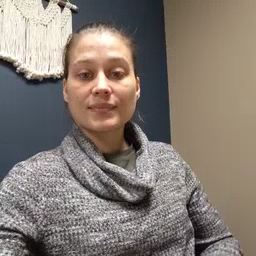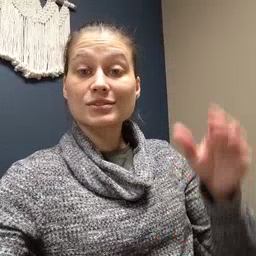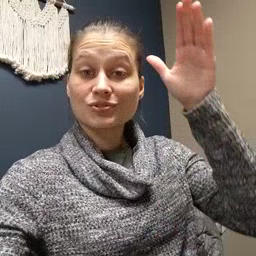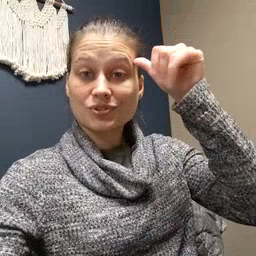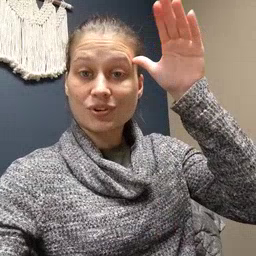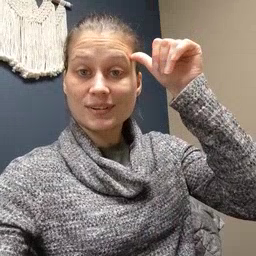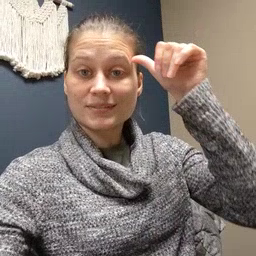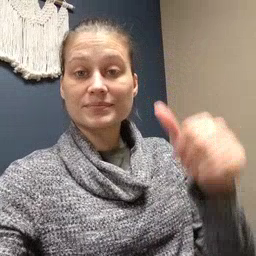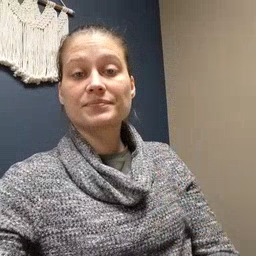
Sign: donkey